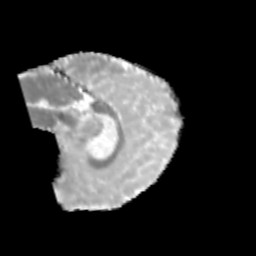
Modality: MD
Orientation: sagittal
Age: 11
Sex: male
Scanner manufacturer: siemens
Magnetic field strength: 3 T
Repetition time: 3.8 s
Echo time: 0.07 s